Question: I am not sure how to fix this and I know this question is kind of basic. A random object that is blocking my navigation bar is appearing on the browser side but not in the code, here:
<URL>
But then in the code:

Please help me rectify this.
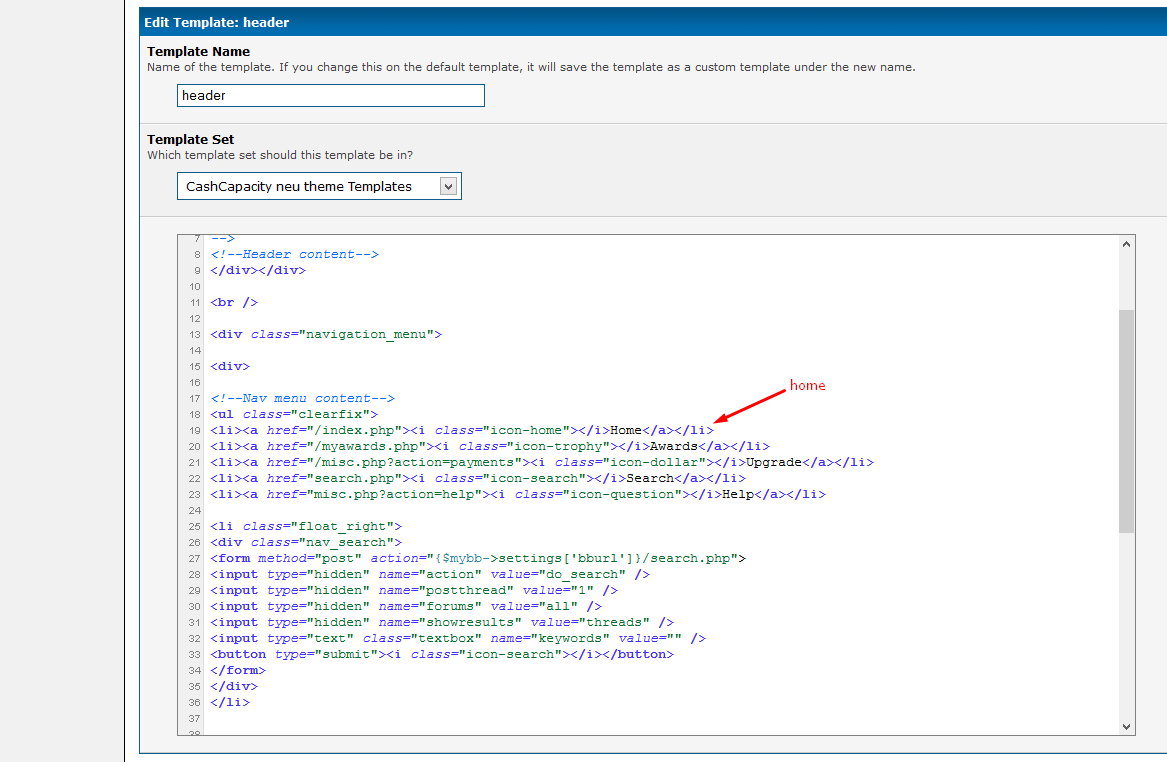
Answer: The issue on your page is that the following element seems to be created automatically and it is altering the spacing for you:
'''
<a original-title=""></a>
'''
If you can use a style sheet you should be able to adjust just the home link as follows:
'''
<a class="home-link" href="/index.php">...</a>
'''
And add the following style rule:
'''
a.home-link {
margin-top: -18px;
}
'''
This isn't particularly pretty or flexible so I would still strongly consider trying to determine where the element is injected and see if you can prevent it from happening. Good luck!